"... В мае 2008 высота орбиты МКС составляла 350 километров, станция потеряла 4.5 км высоты, а затем с помощью транспортного грузового космического корабля Прогресс М-64 была поднята на 5.5 км ..." [https://mod.jsc.nasa.gov]   "... МКС теряет до 100 м высоты каждый день... " [Данные NASA (2021)]. В 2023 году МКС движется на высоте 410 км, и снижается приблизительно на 70 м в день ($\sim$ 2 км в месяц). Во время магнитных бурь снижение достигает 300 м. МКС корректирует свою орбиту с помощью своих двигателей, а также двигателей посещающих её аппаратов [Отчёт о МКС (2022)].
Часть A. Уточнённая барометрическая формула (2 балла) Воздух в атмосфере состоит по большей части из нейтральных молекул $O_2$ и $N_2$. Воздух подчиняется уравнению Менделеева-Клапейрона: $pV = \frac{M}{\mu} RT$, где $p$, $V$, $T$, $M$ и $\mu$ это давление, объём, температура, масса и молярная масса порции газа соответственно, $R$ — универсальная газовая постоянная.
Найдите зависимость давления $p_h$ от высоты $h$. Зависимость может содержать интегральное выражение. Это уравнение называется основной барометрической формулой. Температура термосферы Земли на высотах $300 - 600~$км меняется незначительно и в среднем составляет $800 - 900~$К на солнечной стороне [Данные NASA]. Следовательно, при исследовании полёта МКС мы можем считать $T_h = T = const$. Так как космический корабль проводит почти половину времени полёта с теневой стороны Земли, где температура резко снижается, можно считать, что в среднем на этих высотах температура равна $T = 425~$К.
Получите стандартную барометрическую формулу: зависимость давления от высоты $p_h^{sta}$, считая, что температура и ускорение свободного падения не зависят от $h$. Рассчитайте величину $h_0 = \frac{RT}{\mu g_0}$ при $T = 425~$К.
Получите уточнённую барометрическую формулу: зависимость давления от высоты $p_h^{imp}$, считая, что температура постоянна, а ускорение свободного падения зависит от высоты $h$.
Рассчитайте отношение значений давлений, вычисленных по стандартной и по уточнённой барометрическим формулам при $h = 4.0 \times 10^5~$м. Далее используйте уточнённую формулу.
Часть B. Орбитальное замедление и скорость снижения станции (3 балла) Пусть на станцию массой $M_S$ действует постоянная тормозящая сила $\vec{F}_{drag}$. В этой части задачи оценивается скорость уменьшения высоты орбиты МКС. Считайте, что изменение высоты $dh$ значительно меньше высоты полёта $h$ ($dh \ll h$).
Найдите плотность воздуха $\rho_h$ и концентрацию нейтральных молекул воздуха $n_h$ на высоте $h$, используя линейное приближение.
Найдите скорость станции $v_h$ и период обращения $\tau_h$, если станция движется по орбите высотой $h$.
Найдите полную энергию $E_S$ станции, двигающейся по круговой орбите радиусом $R_E + h$.
На станцию действует некоторая суммарная тормозящая сила $\vec{F}_{drag}$. В результате МКС замедляется, и высота её орбиты уменьшается на $dh$ за малое время $dt$. Запишите закон изменения энергии МКС, считая известным значение $F_{drag}$.
Найдите скорость снижения станции $u_h$.
Часть С. Сопротивление атмосферы (1 балл) Скорость станции $v$ во много раз больше чем средние скорости (сотни м$/$с) теплового движения молекул в атмосфере на высоте $h \approx 300 - 400~$км, то есть можно считать, что молекулы покоятся перед столкновением с МКС. Для грубой оценки считайте, что после столкновения молекулы приобретают такую же скорость, что и станция.
Найдите изменение высоты $H_h$ станции за один оборот вокруг Земли и полное время $T_h$, за которое станция упадёт на поверхность Земли с начальной высоты $h$.
Найдите силу сопротивления воздуха $F_{air}$, скорость уменьшения высоты орбиты $u_h^{air}$ и изменение высоты за один оборот $H^{air}_h$ в этом случае.
Часть D. Учёт атомарного кислорода (1 балл) В термосфере под действием излучения воздух ионизируется (из-за чего, например, возникает «северное сияние»). В отличие от кислорода $O_2$, азот $N_2$ не диссоциирует под действием солнечного излучения, поэтому в верхних слоях атмосферы атомарного азота $N$ гораздо меньше, чем атомарного кислорода $O$. На высотах больше $250~$км преобладает атомарный кислород $O$. Слои, содержащие электроны и ионы атомов кислорода, возникают на освещенной стороне атмосферы. В этом случае концентрация ионов атомарного кислорода составляет $n_{ion} \sim 10^{12}~м^{-3}$.
Найдите полное время $T_h^{air}$, за которое станция упадёт на поверхность Земли с начальной высоты $h$ из-за сопротивления атмосферы.
Найдите среднюю (за 24 часа) тормозящую силу $F_{ion}$, обусловленную столкновениями с этими частицами. Ночью ионизацией молекул можно пренебречь. Найдите также плотность ионизированных молекул кислорода $\rho_{ion}$.
Часть E. Торможение магнитным полем Земли (2 балла) Рассмотрим влияние магнитного поля Земли на движение станции. Магнитное поля Земли вблизи поверхности изменяется в диапазоне $(3.5 - 6.5) \cdot 10^{-5}~$Тл , среднее значение составляет $B = 5 \cdot 10^{-5}~$Тл. Когда станция движется с большой скоростью в магнитном поле, в её проводящих элементах возникает электрический ток. Электродвижущая сила вызывает перераспределение электрических зарядов в проводящих элементах станции. Электрическое поле вблизи станции приводит к движению заряженных частиц в окружающем её пространстве. Электроны притягиваются к частям станции, у которых положительный потенциал (относительно средней части станции), а ионы притягиваются к частям с отрицательным потенциалом. Электроны и ионы, сталкиваясь с поверхностью станции, стремятся собираться в нейтральные атомы кислорода. Эти электроны, которые движутся по проводящим частям станции, и создают электрический ток. Станция, двигаясь в космосе, «собирает» электроны и ионы из окружающего пространства, сталкиваясь с ними. Для грубой оценки тока, возникающего в проводящих частях станции, считайте, что она «собирает» частицы только с площади, эквивалентной площади поперечного сечения станции $S$. Также считайте, что все ионы и электроны участвуют в создании тока.
Найдите скорость уменьшения высоты орбиты станции $u_h^{ion}$, связанную со взаимодействием с ионами атомарного кислорода. Найдите также изменение высоты за один оборот $H_h^{ion}$ в этом случае.
Оцените величину возникающего в проводящих частях станции тока $I_{ind}$.
Получите приближённое выражение для тормозящей силы Ампера $F_{ind}$ в направлении, противоположном направлению движению станции. Пусть $\phi$ — угол между магнитным полем Земли $\vec{B}$, направленным вдоль меридианов, и скоростью МКС $\vec{v}$. Для простоты считайте, что длина станции $L$ равна корню квадратному из её площади $S$. Кроме того, вместо подсчёта среднего значения $\sin(\phi)$ вы можете аппроксимировать его значением $\sin(\pi/2 - \theta)$. Вы можете использовать дискретное число точек для подсчёта среднего значения.
Часть F. Численные расчёты и выводы (1 балл)
Найдите скорость снижения станции из-за её взаимодействия с магнитным полем Земли. Найдите также изменение высоты за один оборот $H_h^{ind}$ в этом случае.
МКС обращается по орбите на высотах выше 380 км. Расположите три рассмотренных эффекта торможения станции в порядке убывания их влияния.
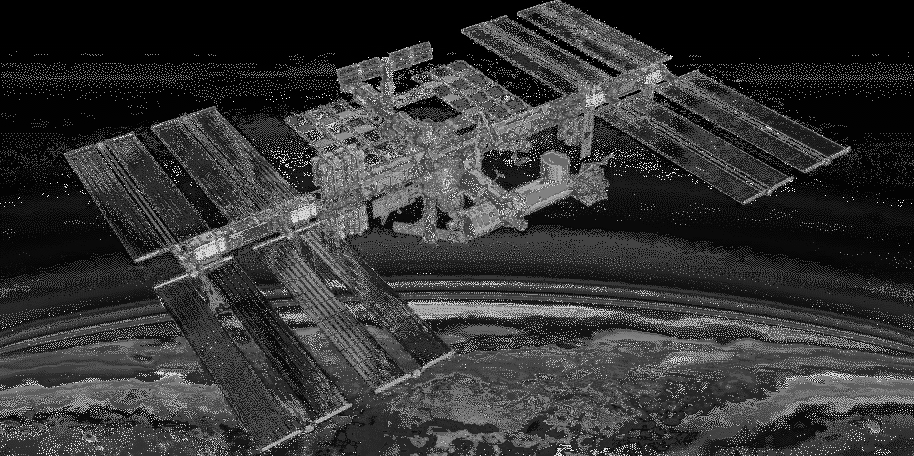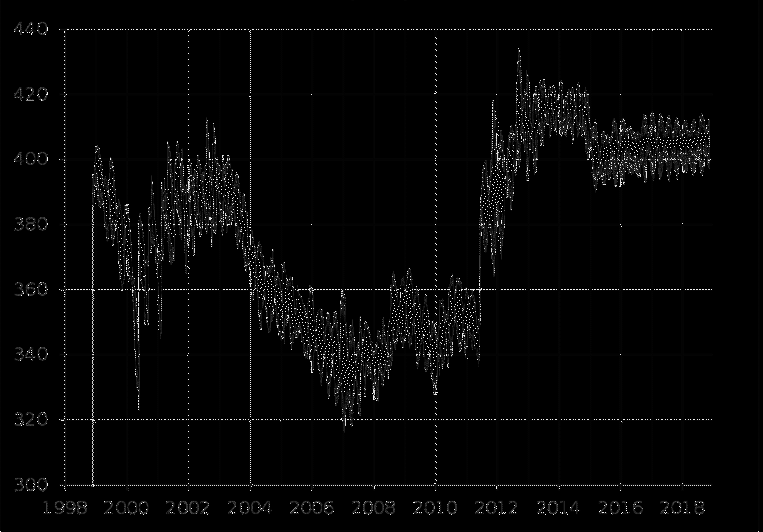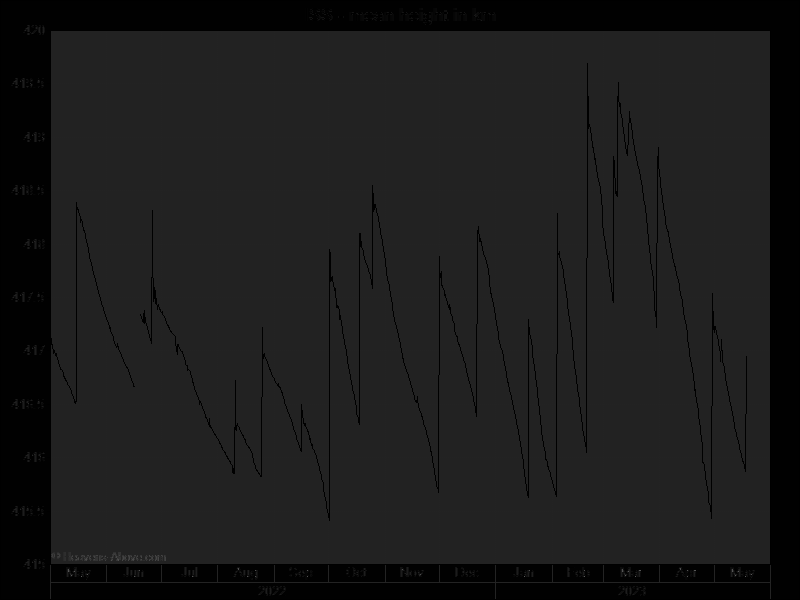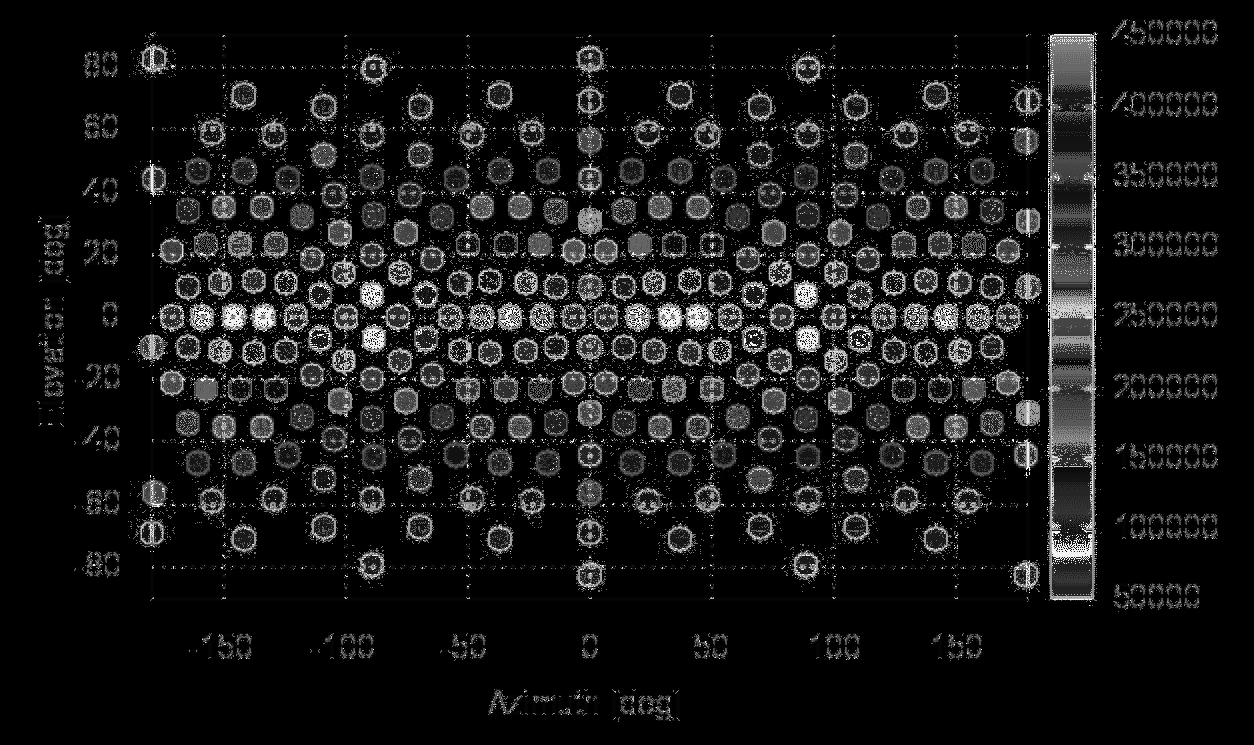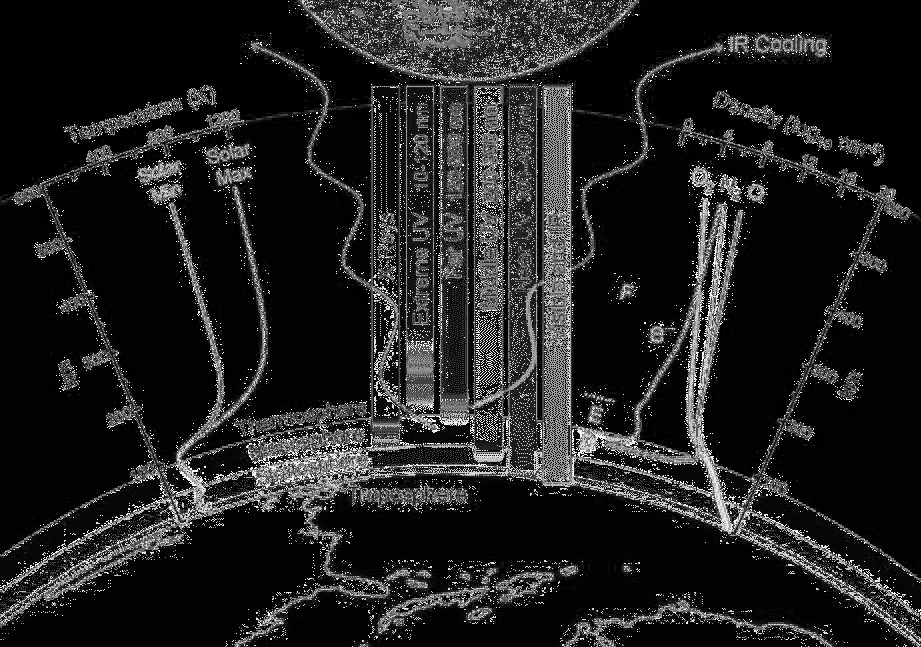
Найдите зависимость давления $p_h$ от высоты $h$. Зависимость может содержать интегральное выражение. Это уравнение называется основной барометрической формулой. Подсказка: считайте, что температура и ускорение свободного падения являются функциями $h$.

 Для изменения давления можем записать:$$dp_h = -g_h \rho_h dh.$$С учётом $\rho_h = \frac{\mu P}{RT}$, получаем$$\frac{dp_h}{p_h} = -\frac{g_h \mu}{RT_h} dh,$$откуда$$p_h = p_0 \exp \left(-\frac{\mu}{R} \int\limits_0^h \frac{g_h}{T_h}dh \right),$$где $p_0$ — давление при $h = 0$.

Ответ:

 $$p_h = p_0 \exp \left(-\frac{\mu}{R} \int\limits_0^h \frac{g_h}{T_h}dh \right)$$
Решение: Для изменения давления можем записать:$$dp_h = -g_h \rho_h dh.$$С учётом $\rho_h = \frac{\mu P}{RT}$, получаем$$\frac{dp_h}{p_h} = -\frac{g_h \mu}{RT_h} dh,$$откуда$$p_h = p_0 \exp \left(-\frac{\mu}{R} \int\limits_0^h \frac{g_h}{T_h}dh \right),$$где $p_0$ — давление при $h = 0$.
Ответ: $$p_h = p_0 \exp \left(-\frac{\mu}{R} \int\limits_0^h \frac{g_h}{T_h}dh \right)$$

Получите стандартную барометрическую формулу: зависимость давления от высоты $p_h^{sta}$, считая, что температура и ускорение свободного падения не зависят от $h$.   Рассчитайте величину $h_0 = \frac{RT}{\mu g_0}$ при $T = 425~$К.
Решение: Подставляя в основную барометрическую формулу $g_h = g_0$, $T_h = T$, получаем стандартную барометрическую формулу:$$p_h^{sta} = p_0 \exp \left(-\frac{h}{h_0} \right), \qquad h_0 = \frac{RT}{\mu g_0} \approx 12.4~км.$$
Ответ: $$p_h^{sta} = p_0 \exp \left(-\frac{h}{h_0} \right) \\ h_0 = \frac{RT}{\mu g_0} \approx 12.4~км$$

Получите уточнённую барометрическую формулу: зависимость давления от высоты $p_h^{imp}$, считая, что температура постоянна, а ускорение свободного падения зависит от высоты $h$. Подсказка: для последнего используйте линейное приближение, считая $z_h = h/R_E \ll 1$.

Далее в решении для удобства используется величина $z_h \equiv \frac{h}{R_E}$.Ускорение свободного падения задаётся формулой:$$g_h = \frac{G M_E}{R_E^2 (1+z_h)^2} = \frac{g_0}{(1+z_h)^2}.$$В линейном приближении$$g_h \approx g_0(1-2z_h).$$С учётом этого получаем$$p_h^{imp} = p_0 \exp \left(-\frac{\mu}{RT} \int\limits_0^h g_0(1-2z_h) dh \right) =  p_0 \exp \left(-\frac{h(1-z_h)}{h_0} \right).$$

Ответ:

 $$p_h^{imp} = p_0 \exp \left(-\frac{h(1-z_h)}{h_0} \right)$$
Решение: Далее в решении для удобства используется величина $z_h \equiv \frac{h}{R_E}$. Ускорение свободного падения задаётся формулой:$$g_h = \frac{G M_E}{R_E^2 (1+z_h)^2} = \frac{g_0}{(1+z_h)^2}.$$В линейном приближении$$g_h \approx g_0(1-2z_h).$$С учётом этого получаем$$p_h^{imp} = p_0 \exp \left(-\frac{\mu}{RT} \int\limits_0^h g_0(1-2z_h) dh \right) = p_0 \exp \left(-\frac{h(1-z_h)}{h_0} \right).$$
Ответ: $$p_h^{imp} = p_0 \exp \left(-\frac{h(1-z_h)}{h_0} \right)$$

Рассчитайте отношение значений давлений, вычисленных по стандартной и по уточнённой барометрическим формулам при $h = 4.0 \times 10^5~$м. Далее используйте уточнённую формулу.
Решение: Найдём отношение полученных барометрических формул:$$\frac{p_h^{imp}}{p_h^{sta}} = \frac{\exp \left(-\frac{h(1-z_h)}{h_0} \right)}{ \exp \left(-\frac{h}{h_0} \right)} = e^{\frac{h^2}{h_0 R_E}}.$$Для $h = 4.0 \times 10^5~м$ получим$$\frac{p_h^{imp}}{p_h^{sta}} \approx 7.54.$$Отношение получилось значительно большим единицы, что оправдывает использование улучшенной формулы.
Ответ: $$\frac{p_h^{imp}}{p_h^{sta}} = e^{\frac{h^2}{h_0 R_E}} \approx 7.54$$

Найдите плотность воздуха $\rho_h$ и концентрацию нейтральных молекул воздуха $n_h$ на высоте $h$, используя линейное приближение.
Решение: В силу соотношений $\rho = \mu P/RT$ и $n = \rho N_A/\mu$ получим$$\rho_h = \rho_0 \exp \left(-\frac{h(1-z_h)}{h_0} \right), \\ n_h = N_A \frac{\rho_0}{\mu} \exp \left(-\frac{h(1-z_h)}{h_0} \right).$$
Ответ: $$\rho_h = \rho_0 \exp \left(-\frac{h(1-z_h)}{h_0} \right) \\ n_h = N_A \frac{\rho_0}{\mu} \exp \left(-\frac{h(1-z_h)}{h_0} \right)$$

Найдите скорость станции $v_h$ и период обращения $\tau_h$, если станция движется по орбите высотой $h$.
Решение: Центробежная сила компенсируется гравитационной. Запишем второй закон Ньютона:$$g_h = \frac{v_h}{R_E (1+z_h)}, \quad где \quad g_h = \frac{g_0}{(1+z_h)^2}.$$Отсюда получаем искомые величины:$$v_h = \sqrt{\frac{g_0 R_E}{1+z_h}}, \\ \tau_h = 2\pi \frac{R_E+h}{v_h} = 2\pi \sqrt{\frac{R_E}{g_0}} (1+z_h)^{3/2}.$$
Ответ: $$v_h = \sqrt{\frac{g_0 R_E}{1+z_h}} \\ \tau_h = 2\pi \sqrt{\frac{R_E}{g_0}} (1+z_h)^{3/2}$$

Найдите полную энергию $E_S$ станции, двигающейся по круговой орбите радиусом $R_E + h$.
Решение: Полная энергия складывается из кинетической$$E_{K} = \frac{M_S \cdot v_h^2}{2}$$и потенциальной$$E_{P} = -M_S g_h R_E (1+z_h).$$Подставляя $v_h$ из прошлого пункта получаем выражение для $E_S$:$$E_S = E_K + E_P = -\frac{M_S g_0 R_E}{2(1+z_h)}.$$
Ответ: $$E_S = -\frac{M_S g_0 R_E}{2(1+z_h)}$$

На станцию действует некоторая суммарная тормозящая сила $\vec{F}_{drag}$. В результате МКС замедляется, и высота её орбиты уменьшается на $dh$ за малое время $dt$. Запишите закон изменения энергии МКС, считая известным значение $F_{drag}$.
Решение: Работа тормозящей силы $F_{drag}$ за время $dt$: $$dA_{drag} = -F_{drag} \cdot v_h \cdot dt.$$ При малом уменьшении высоты полёта станции $dh$ изменение полной энергии составит: $$dE_S = -\frac{M_S g_0}{(1+z_h)^2}dh.$$ Тогда закон изменения энергии запишется в виде: $$dE_S = dA_{drag}, \\ \frac{M_S g_0}{(1+z_h)^2}dh = F_{drag} v_h dt.$$
Ответ: $$\frac{M_S g_0}{2(1+z_h)^2} dh = F_{drag} v_h dt$$

Найдите скорость снижения станции $u_h$. Подсказка: скорость снижения зависит от силы трения, от высоты станции и от её массы.

 С учетом закона сохранения энергии из прошлого пункта получаем:$$u_h = \frac{dh}{dt} = \frac{2F_{drag}}{M_S g_0} v_h (1+z_h)^2 = \frac{2F_{drag}}{M_S} \sqrt{\frac{R_E}{g_0}}(1+z_h)^{3/2}.$$

Ответ:

 $$u_h =  \frac{2 F_{drag}}{M_S} \sqrt{\frac{R_E}{g_0}} (1+z_h)^{3/2}$$
Решение: С учетом закона сохранения энергии из прошлого пункта получаем:$$u_h = \frac{dh}{dt} = \frac{2F_{drag}}{M_S g_0} v_h (1+z_h)^2 = \frac{2F_{drag}}{M_S} \sqrt{\frac{R_E}{g_0}}(1+z_h)^{3/2}.$$
Ответ: $$u_h = \frac{2 F_{drag}}{M_S} \sqrt{\frac{R_E}{g_0}} (1+z_h)^{3/2}$$

Найдите изменение высоты $H_h$ станции за один оборот вокруг Земли и полное время $T_h$, за которое станция упадёт на поверхность Земли с начальной высоты $h$. Подсказка: используйте соотношения $h_0 \ll h \ll R_E$.

 Выражение для $H_h$ получаем, используя выражения для $u_h$ и $\tau_h$:$$H_h = u_h \tau_h = \frac{4 \pi R_E}{M_S g_0} F_{drag} (1+z_h)^3.$$Для нахождения $T_h$ запишем:$$dh = u_h dt = \frac{2 F_{drag}}{M_S} \sqrt{\frac{R_E}{g_0}} (1+z_h)^{3/2} dt,$$откуда $$dt = \frac{M_S}{2F_{drag} } \sqrt{\frac{g_0}{R_E}} \frac{dh}{(1+z_h)^{3/2}}, \\T_h = \frac{M_S}{2F_{drag} } \sqrt{\frac{g_0}{R_E}} \int\limits_0^h \frac{1}{(1+z_h)^{3/2}} dh. $$Интегрируя, получаем:$$T_h = \frac{M_S R_E}{F_{drag}} \sqrt{\frac{g_0}{R_E}} \left(1-\frac{1}{\sqrt{1+z_h}}\right).$$С учётом $z_h \ll 1$, можем использовать приближение$$\frac{1}{\sqrt{1+z_h}} \approx 1-\frac{z_h}{2}.$$Тогда выражение для $T_h$ принимает вид:$$T_h = \frac{M_S h}{2F_{drag}} \sqrt{\frac{g_0}{R_E}}.$$

Ответ:

 $$T_h = \frac{M_S R_E}{F_{drag}} \sqrt{\frac{g_0}{R_E}} \left(1-\frac{1}{\sqrt{1+z_h}}\right) \approx  \frac{M_S h}{2F_{drag}} \sqrt{\frac{g_0}{R_E}}$$
Решение: Выражение для $H_h$ получаем, используя выражения для $u_h$ и $\tau_h$:$$H_h = u_h \tau_h = \frac{4 \pi R_E}{M_S g_0} F_{drag} (1+z_h)^3.$$Для нахождения $T_h$ запишем:$$dh = u_h dt = \frac{2 F_{drag}}{M_S} \sqrt{\frac{R_E}{g_0}} (1+z_h)^{3/2} dt,$$откуда $$dt = \frac{M_S}{2F_{drag} } \sqrt{\frac{g_0}{R_E}} \frac{dh}{(1+z_h)^{3/2}}, \\T_h = \frac{M_S}{2F_{drag} } \sqrt{\frac{g_0}{R_E}} \int\limits_0^h \frac{1}{(1+z_h)^{3/2}} dh. $$Интегрируя, получаем:$$T_h = \frac{M_S R_E}{F_{drag}} \sqrt{\frac{g_0}{R_E}} \left(1-\frac{1}{\sqrt{1+z_h}}\right).$$С учётом $z_h \ll 1$, можем использовать приближение$$\frac{1}{\sqrt{1+z_h}} \approx 1-\frac{z_h}{2}.$$Тогда выражение для $T_h$ принимает вид:$$T_h = \frac{M_S h}{2F_{drag}} \sqrt{\frac{g_0}{R_E}}.$$
Ответ: $$T_h = \frac{M_S R_E}{F_{drag}} \sqrt{\frac{g_0}{R_E}} \left(1-\frac{1}{\sqrt{1+z_h}}\right) \approx \frac{M_S h}{2F_{drag}} \sqrt{\frac{g_0}{R_E}}$$

Найдите силу сопротивления воздуха $F_{air}$, скорость уменьшения высоты орбиты $u_h^{air}$ и изменение высоты за один оборот $H^{air}_h$ в этом случае.
Решение: Считая, что молекулы до столкновения со станцией покоятся, запишем закон сохранения импульса при столкновении МКС с молекулами общей массой $dm$:$$M_s v_h = M_s (v_h + dv_h) + dm \cdot v_h, \\M_s \cdot dv_h = -dm \cdot v_h.$$За время $dt$ станция сталкивается с молекулами массой $dm = \rho_h v_h S dt$. Подставим это в полученное ранее выражение:$$M_s \cdot dv_h = -\rho_h v_h^2 S dt, \\ F_{air} = \bigg|M_S \frac{dv_h} {dt} \bigg| = \rho_h v_h^2 S.$$Подставляя $F_{air}$ в выражения для $u_h$ и $H_h$, получаем:$$u_h^{air} = \frac{2 \rho_0 S \sqrt{g_0 R_E^3}}{M_S}(1+z_h)^{1/2} \cdot \exp \left(-\frac{h(1-z_h)}{h_0} \right), \\H_h^{air} = \frac{4 \pi S R_E^2}{M_S} \rho_0 \cdot (1+z_h)^2 \cdot \exp \left(-\frac{h(1-z_h)}{h_0} \right).$$
Ответ: $$F_{air} = \rho_h v_h^2 S \\u_h^{air} = \frac{2 \rho_0 S \sqrt{g_0 R_E^3}}{M_S}(1+z_h)^{1/2} \cdot \exp \left(-\frac{h(1-z_h)}{h_0} \right) \\H_h^{air} = \frac{4 \pi S R_E^2}{M_S} \rho_0 \cdot (1+z_h)^2 \cdot \exp \left(-\frac{h(1-z_h)}{h_0} \right)$$

Найдите полное время $T_h^{air}$,  за которое станция упадёт на поверхность Земли с начальной высоты $h$ из-за сопротивления атмосферы. Подсказка: используйте соотношения $h_0 \ll h \ll R_E$.

	Аналогично пункту B5 получаем интегральное выражение для $T_h^{air}$:$$T_h^{air} = \frac{M_S}{2 \rho_0 S \sqrt{g_0 R_E^3}} \int\limits_0^h \left(1-\frac{h}{2R_E} \right) e^{h/h_0} dh.$$Интегрирование дает:$$T_h^{air} = \frac{M_S h_0}{2 \rho_0 S \sqrt{g_0 R_E^3}} \left(1-\frac{h-h_0}{2R_E} \right) \cdot e^{h/h_0}.$$С учётом всех приближений ответ упрощается:$$T_h^{air} = \frac{M_S h_0}{2 \rho_0 S \sqrt{g_0 R_E^3}} \cdot e^{h/h_0}.$$Примечание. Приближения можно было использовать уже в интегральной формуле, что существенно упростило бы вычисление интеграла.

Ответ:

 $$T_h^{air} = \frac{M_S h_0}{2 \rho_0 S \sqrt{g_0 R_E^3}} \left(1-\frac{h-h_0}{2R_E} \right) \cdot e^{h/h_0} \approx \frac{M_S h_0}{2 \rho_0 S \sqrt{g_0 R_E^3}} \cdot e^{h/h_0}$$
Решение: Аналогично пункту B5 получаем интегральное выражение для $T_h^{air}$: $$T_h^{air} = \frac{M_S}{2 \rho_0 S \sqrt{g_0 R_E^3}} \int\limits_0^h \left(1-\frac{h}{2R_E} \right) e^{h/h_0} dh.$$ Интегрирование дает: $$T_h^{air} = \frac{M_S h_0}{2 \rho_0 S \sqrt{g_0 R_E^3}} \left(1-\frac{h-h_0}{2R_E} \right) \cdot e^{h/h_0}.$$ С учётом всех приближений ответ упрощается: $$T_h^{air} = \frac{M_S h_0}{2 \rho_0 S \sqrt{g_0 R_E^3}} \cdot e^{h/h_0}.$$ Примечание. Приближения можно было использовать уже в интегральной формуле, что существенно упростило бы вычисление интеграла.
Ответ: $$T_h^{air} = \frac{M_S h_0}{2 \rho_0 S \sqrt{g_0 R_E^3}} \left(1-\frac{h-h_0}{2R_E} \right) \cdot e^{h/h_0} \approx \frac{M_S h_0}{2 \rho_0 S \sqrt{g_0 R_E^3}} \cdot e^{h/h_0}$$

Найдите среднюю (за 24 часа) тормозящую силу $F_{ion}$, обусловленную столкновениями с этими частицами. Ночью ионизацией молекул можно пренебречь.   Найдите также плотность ионизированных молекул кислорода $\rho_{ion}$.
Решение: Выражение для тормозящей силы со стороны ионов аналогично выражению из пункта С1. Так как станция проводит примерно половину времени с неосвещённой (ночной) стороны Земли, а ночью ионизацией можно пренебречь, выражение для средней силы следующее:$$F_{ion} = \frac{1}{2} \rho_{ion} \cdot S \cdot v_h^2.$$Плотность ионов выражается через из концентрацию как$$\rho_{ion} = \frac{\mu_{ion}}{N_A} \cdot n_{ion},$$где $\mu_{ion} = \frac{1}{2} \mu_{O_2}.$
Ответ: $$F_{ion} = \frac{1}{2} \rho_{ion} S v_h^2 \\\rho_{ion} = \frac{\mu_{ion}}{N_A} n_{ion}$$

Найдите скорость уменьшения высоты орбиты станции $u_h^{ion}$, связанную со взаимодействием с ионами атомарного кислорода. Найдите также изменение высоты за один оборот $H_h^{ion}$ в этом случае. Подсказка: используйте соотношения $h_0 \ll h \ll R_E$.

 Подставляя $F_{ion}$ в выражения для $u_h$ и $H_h$, получаем:$$u_h^{ion} = \rho_{ion} \cdot \frac{S \sqrt{g_0 R_E^3}}{M_S}(1+z_h)^{1/2}, \\H_h^{ion} = u_h^{ion} \tau_h = \frac{2 \pi S R_E^2 \rho_{ion}}{M_S}(1+z_h)^2.$$

Ответ:

 $$u_h^{ion} = \rho_{ion} \frac{S \sqrt{g_0 R_E^3}}{M_S}(1+z_h)^{1/2} \\H_h^{ion} = u_h^{ion} \tau_h = \frac{2 \pi S R_E^2 \rho_{ion}}{M_S}(1+z_h)^2$$
Решение: Подставляя $F_{ion}$ в выражения для $u_h$ и $H_h$, получаем:$$u_h^{ion} = \rho_{ion} \cdot \frac{S \sqrt{g_0 R_E^3}}{M_S}(1+z_h)^{1/2}, \\H_h^{ion} = u_h^{ion} \tau_h = \frac{2 \pi S R_E^2 \rho_{ion}}{M_S}(1+z_h)^2.$$
Ответ: $$u_h^{ion} = \rho_{ion} \frac{S \sqrt{g_0 R_E^3}}{M_S}(1+z_h)^{1/2} \\H_h^{ion} = u_h^{ion} \tau_h = \frac{2 \pi S R_E^2 \rho_{ion}}{M_S}(1+z_h)^2$$

Оцените величину возникающего в проводящих частях станции тока $I_{ind}$.
Решение: За время $dt$ на станцию попадает $dN$ ионов:$$dN = n_{ion} \cdot v_h \cdot S \cdot dt.$$Возникающий ток:$$I_{ion} \approx e \frac{dN}{dt} = e \cdot S \cdot n_{ion} \cdot \sqrt{\frac{g_0 R_E}{1+z_h}}.$$
Ответ: $$I_{ion} \approx e \cdot S \cdot n_{ion} \cdot \sqrt{\frac{g_0 R_E}{1+z_h}}$$

Получите приближённое выражение для тормозящей силы Ампера $F_{ind}$ в направлении, противоположном направлению движению станции.   Пусть $\phi$ — угол между магнитным полем Земли $\vec{B}$, направленным вдоль меридианов, и скоростью МКС $\vec{v}$. Для простоты считайте, что длина станции $L$ равна корню квадратному из её площади $S$. Кроме того, вместо подсчёта среднего значения $\sin(\phi)$ вы можете аппроксимировать его значением $\sin(\pi/2 - \theta)$. Вы можете использовать дискретное число точек для подсчёта среднего значения.
Решение: В каждый момент времени ток $I_{ion}$ направлен перпендикулярно поверхности земли, а значит и вектору магнитного поля. Модуль силы Ампера, действующей на станцию:$$|F_{amp}| = ILB.$$Тогда, проектируя силу Ампера на ось, сонаправленную со скоростью станции, получим выражение для силы в момент, когда угол между скоростью станции и магнитным полем равен $\phi$:$$F_{ind}(\phi) = |F_{amp}| \sin \phi= ILB \sin \phi.$$Используя $\left \langle \sin \phi \right \rangle = \sin(\pi/2-\theta)$, получим:$$\left \langle F_{ind}(\phi) \right \rangle = F_{ind} = ILB \cos \theta = e \cdot S^{3/2} \cdot n_{ion} \cdot B \cdot \cos \theta \cdot \sqrt{\frac{g_0 R_E}{1+z_h}}.$$
Ответ: $$F_{ind} = e \cdot S^{3/2} \cdot n_{ion} \cdot B \cdot \cos \theta \cdot \sqrt{\frac{g_0 R_E}{1+z_h}}$$

Найдите скорость снижения станции из-за её взаимодействия с магнитным полем Земли. Найдите также изменение высоты за один оборот $H_h^{ind}$ в этом случае. Подсказка: используйте соотношение $h \ll R_E$.

 Подставляя $F_{ion}$ в выражения для $u_h$ и $H_h$, получаем:$$u_h^{ind} = 2n_{ion} \frac{eBS^{3/2} R_E \cos \theta}{M_S} (1+z_h), \\ H_h^{ind} = \frac{4 \pi e B (SR_E)^{3/2} \cos \theta}{M_S \sqrt{g_0}} (1+z_h)^{5/2}.$$

Ответ:

 $$u_h^{ind} = 2n_{ion} \frac{eBS^{3/2} R_E \cos \theta}{M_S} (1+z_h) \\ H_h^{ind} = \frac{4 \pi e B (SR_E)^{3/2} \cos \theta}{M_S \sqrt{g_0}} (1+z_h)^{5/2}$$
Решение: Подставляя $F_{ion}$ в выражения для $u_h$ и $H_h$, получаем:$$u_h^{ind} = 2n_{ion} \frac{eBS^{3/2} R_E \cos \theta}{M_S} (1+z_h), \\ H_h^{ind} = \frac{4 \pi e B (SR_E)^{3/2} \cos \theta}{M_S \sqrt{g_0}} (1+z_h)^{5/2}.$$
Ответ: $$u_h^{ind} = 2n_{ion} \frac{eBS^{3/2} R_E \cos \theta}{M_S} (1+z_h) \\ H_h^{ind} = \frac{4 \pi e B (SR_E)^{3/2} \cos \theta}{M_S \sqrt{g_0}} (1+z_h)^{5/2}$$

Рассчитайте необходимые величины и заполните Таблицу 1 в листе ответов. $h, км$$T_h^{air}, дней$$u_{air}, м/день$$u_{ion}, м/день$$u_{ind}, м/день$$\sum, м/день$$u_{ISS}, м/день$350      375      400      410
Решение: | $h, км$ | $T_h^{air}, дней$ | $u_{air}, м/день$ | $u_{ion}, м/день$ | $u_{ind}, м/день$ | $\sum, м/день$ | $u_{ISS}, м/день$ | | --- | --- | --- | --- | --- | --- | --- | | 350 | | | | | | | | 375 | | | | | | | | 400 | | | | | | | | 410 | | | | | | | Значения столбцов 2-6 считаем по полученным нами ранее формулам, значения столбца 7 оцениваем из графиков, данных в начале задачи. | $h, км$ | $T_h^{air}, дней$ | $u_{air}, м/день$ | $u_{ion}, м/день$ | $u_{ind}, м/день$ | $\sum, м/день$ | $u_{ISS}, м/день$ | | --- | --- | --- | --- | --- | --- | --- | | 350 | 358 | 171 | 0.67 | 1.3 | 173 | $\sim 170$ [в 2008] | | 375 | 2688 | 28.7 | 0.67 | 1.3 | 30.7 | $-$ | | 400 | 20181 | 4.9 | 0.67 | 1.3 | 6.9 | $\le 100$ [в 2021] | | 410 | 45205 | 2.4 | 0.67 | 1.3 | 4.4 | $\le 70$ [в 2022] |
Ответ: | $h, км$ | $T_h^{air}, дней$ | $u_{air}, м/день$ | $u_{ion}, м/день$ | $u_{ind}, м/день$ | $\sum, м/день$ | $u_{ISS}, м/день$ | | --- | --- | --- | --- | --- | --- | --- | | 350 | 358 | 171 | 0.67 | 1.3 | 173 | $\sim 170$ [в 2008] | | 375 | 2688 | 28.7 | 0.67 | 1.3 | 30.7 | $-$ | | 400 | 20181 | 4.9 | 0.67 | 1.3 | 6.9 | $\le 100$ [в 2021] | | 410 | 45205 | 2.4 | 0.67 | 1.3 | 4.4 | $\le 70$ [в 2022] | Ответ: $h, км$$T_h^{air}, дней$$u_{air}, м/день$$u_{ion}, м/день$$u_{ind}, м/день$$\sum, м/день$$u_{ISS}, м/день$3503581710.671.3173$\sim 170$ [в 2008]375268828.70.671.330.7$-$400201814.90.671.36.9$\le 100$ [в 2021]410452052.40.671.34.4$\le 70$ [в 2022]

Рассчитайте необходимые величины и заполните Таблицу 2 в листе ответов. $h, км$$H_h^{air}, м$$H_h^{ion}, м$$H_h^{ind}, м$350   375   400   410
Решение: | $h, км$ | $H_h^{air}, м$ | $H_h^{ion}, м$ | $H_h^{ind}, м$ | | --- | --- | --- | --- | | 350 | | | | | 375 | | | | | 400 | | | | | 410 | | | | | $h, км$ | $H_h^{air}, м$ | $H_h^{ion}, м$ | $H_h^{ind}, м$ | | --- | --- | --- | --- | | 350 | 10.6 | 0.04 | 0.08 | | 375 | 1.8 | 0.04 | 0.08 | | 400 | 0.31 | 0.04 | 0.08 | | 410 | 0.15 | 0.04 | 0.08 |
Ответ: | $h, км$ | $H_h^{air}, м$ | $H_h^{ion}, м$ | $H_h^{ind}, м$ | | --- | --- | --- | --- | | 350 | 10.6 | 0.04 | 0.08 | | 375 | 1.8 | 0.04 | 0.08 | | 400 | 0.31 | 0.04 | 0.08 | | 410 | 0.15 | 0.04 | 0.08 | Ответ: $h, км$$H_h^{air}, м$$H_h^{ion}, м$$H_h^{ind}, м$35010.60.040.083751.80.040.084000.310.040.084100.150.040.08

МКС обращается по орбите на высотах выше 380 км. Расположите три рассмотренных эффекта торможения станции в порядке убывания их влияния.
Решение: На основе значений в таблицах делаем вывод.
Ответ: Сопротивление атмосферыСила Ампера Столкновения с ионизированными молекулами кислорода
Темы:
T, Механика, Гравитация, МКТ, Азиатские, 2023, Оценка